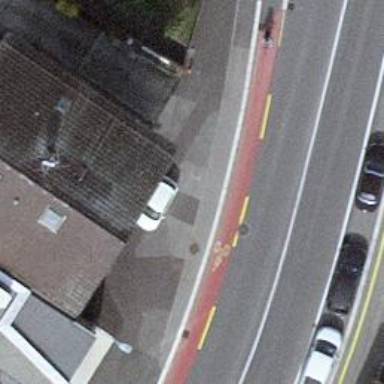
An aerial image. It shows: Asphalt sidewalk along cycleway.